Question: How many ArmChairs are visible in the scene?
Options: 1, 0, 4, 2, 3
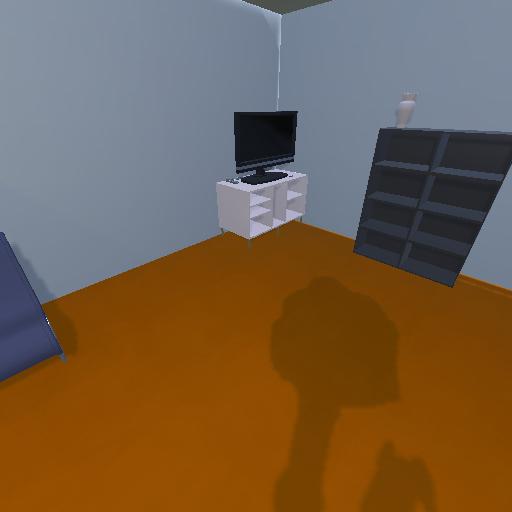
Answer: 1